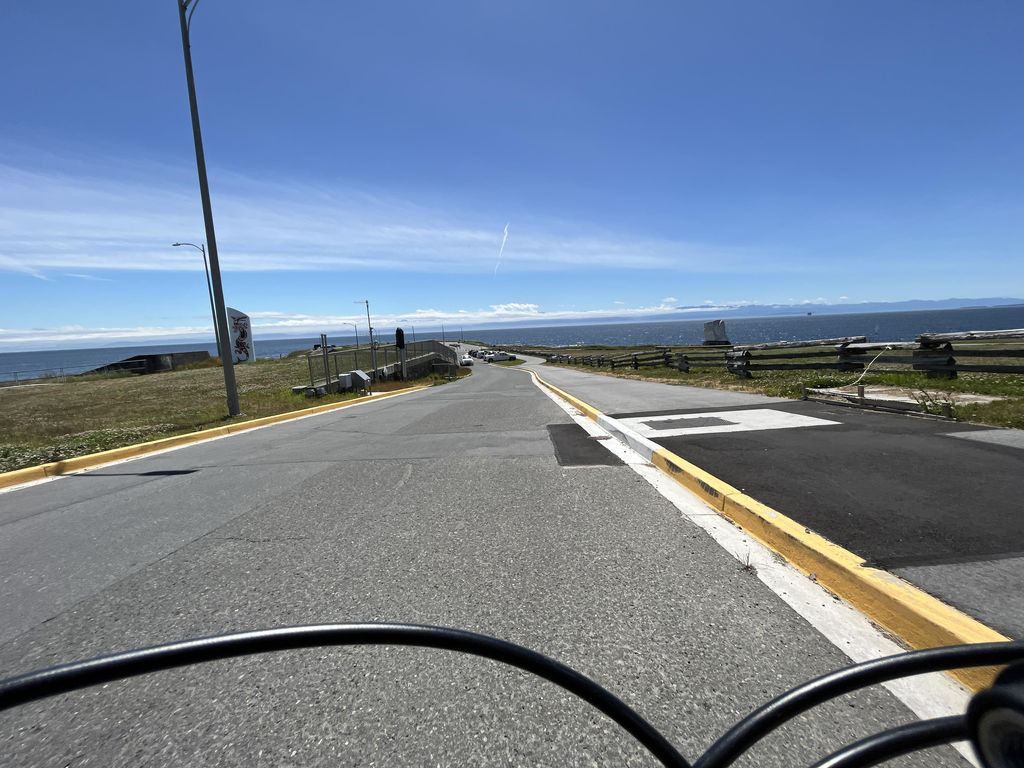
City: victoria